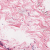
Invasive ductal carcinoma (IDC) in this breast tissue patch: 0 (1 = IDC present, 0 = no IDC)